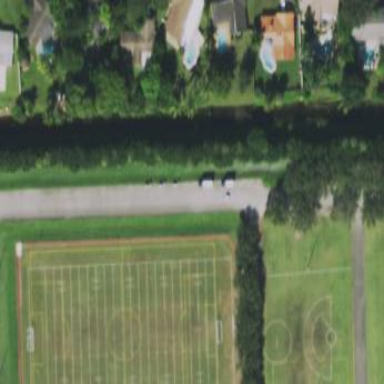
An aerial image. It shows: American football pitch.